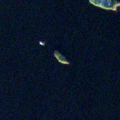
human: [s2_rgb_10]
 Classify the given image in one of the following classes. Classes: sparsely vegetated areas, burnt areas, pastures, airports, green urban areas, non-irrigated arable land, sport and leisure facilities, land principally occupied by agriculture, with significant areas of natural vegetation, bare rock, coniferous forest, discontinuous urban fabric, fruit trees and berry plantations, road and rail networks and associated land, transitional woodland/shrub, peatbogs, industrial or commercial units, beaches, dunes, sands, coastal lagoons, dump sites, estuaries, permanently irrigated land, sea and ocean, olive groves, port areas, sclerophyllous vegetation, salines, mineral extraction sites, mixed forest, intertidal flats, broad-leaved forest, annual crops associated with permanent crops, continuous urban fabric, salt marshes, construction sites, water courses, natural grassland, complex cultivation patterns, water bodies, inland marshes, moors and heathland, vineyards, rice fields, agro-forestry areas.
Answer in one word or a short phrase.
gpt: mixed forest, water bodies